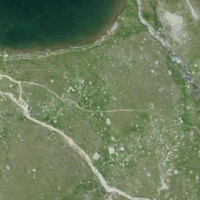
EUNIS habitat code: 31
Species observed at this site:
Jacobaea incana